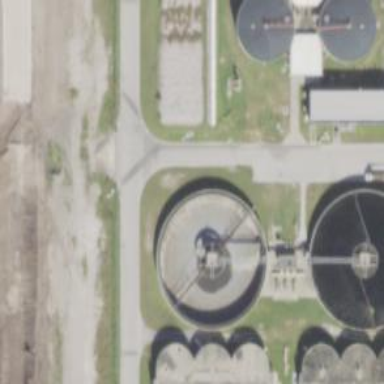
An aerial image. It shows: Image of wastewater.